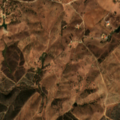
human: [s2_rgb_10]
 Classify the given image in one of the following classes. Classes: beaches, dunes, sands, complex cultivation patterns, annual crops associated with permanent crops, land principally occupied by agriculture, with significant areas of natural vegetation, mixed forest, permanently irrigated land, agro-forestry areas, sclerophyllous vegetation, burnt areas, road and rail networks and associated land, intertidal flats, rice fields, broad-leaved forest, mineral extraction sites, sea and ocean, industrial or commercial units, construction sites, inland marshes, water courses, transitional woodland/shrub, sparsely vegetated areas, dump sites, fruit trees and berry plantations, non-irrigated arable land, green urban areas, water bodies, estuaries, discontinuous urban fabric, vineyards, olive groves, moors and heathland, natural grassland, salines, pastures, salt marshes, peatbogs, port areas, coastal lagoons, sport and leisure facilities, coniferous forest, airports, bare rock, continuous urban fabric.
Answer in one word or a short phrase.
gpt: non-irrigated arable land, broad-leaved forest, transitional woodland/shrub